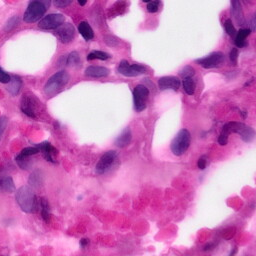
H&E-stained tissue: Pancreatic